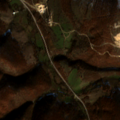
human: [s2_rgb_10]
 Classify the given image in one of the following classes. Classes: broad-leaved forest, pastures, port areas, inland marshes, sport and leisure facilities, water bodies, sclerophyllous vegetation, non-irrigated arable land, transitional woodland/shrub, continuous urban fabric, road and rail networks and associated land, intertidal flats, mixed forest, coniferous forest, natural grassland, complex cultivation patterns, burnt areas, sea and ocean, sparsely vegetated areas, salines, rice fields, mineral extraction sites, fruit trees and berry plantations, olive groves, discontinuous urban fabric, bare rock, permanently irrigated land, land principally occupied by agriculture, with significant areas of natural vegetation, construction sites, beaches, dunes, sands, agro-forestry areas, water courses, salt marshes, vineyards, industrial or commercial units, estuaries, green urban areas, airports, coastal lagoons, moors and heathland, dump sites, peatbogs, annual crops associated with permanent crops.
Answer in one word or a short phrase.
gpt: land principally occupied by agriculture, with significant areas of natural vegetation, broad-leaved forest